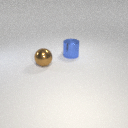
large blue metal cylinder behind large brown metal sphere